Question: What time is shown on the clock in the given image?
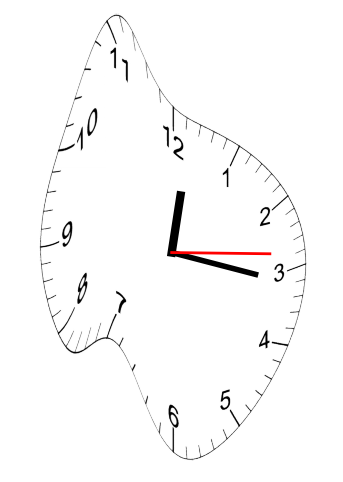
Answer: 12:16:14